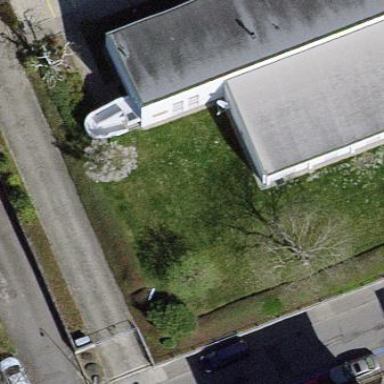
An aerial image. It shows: Building that is place of worship.